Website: apple-inc
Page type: receipt
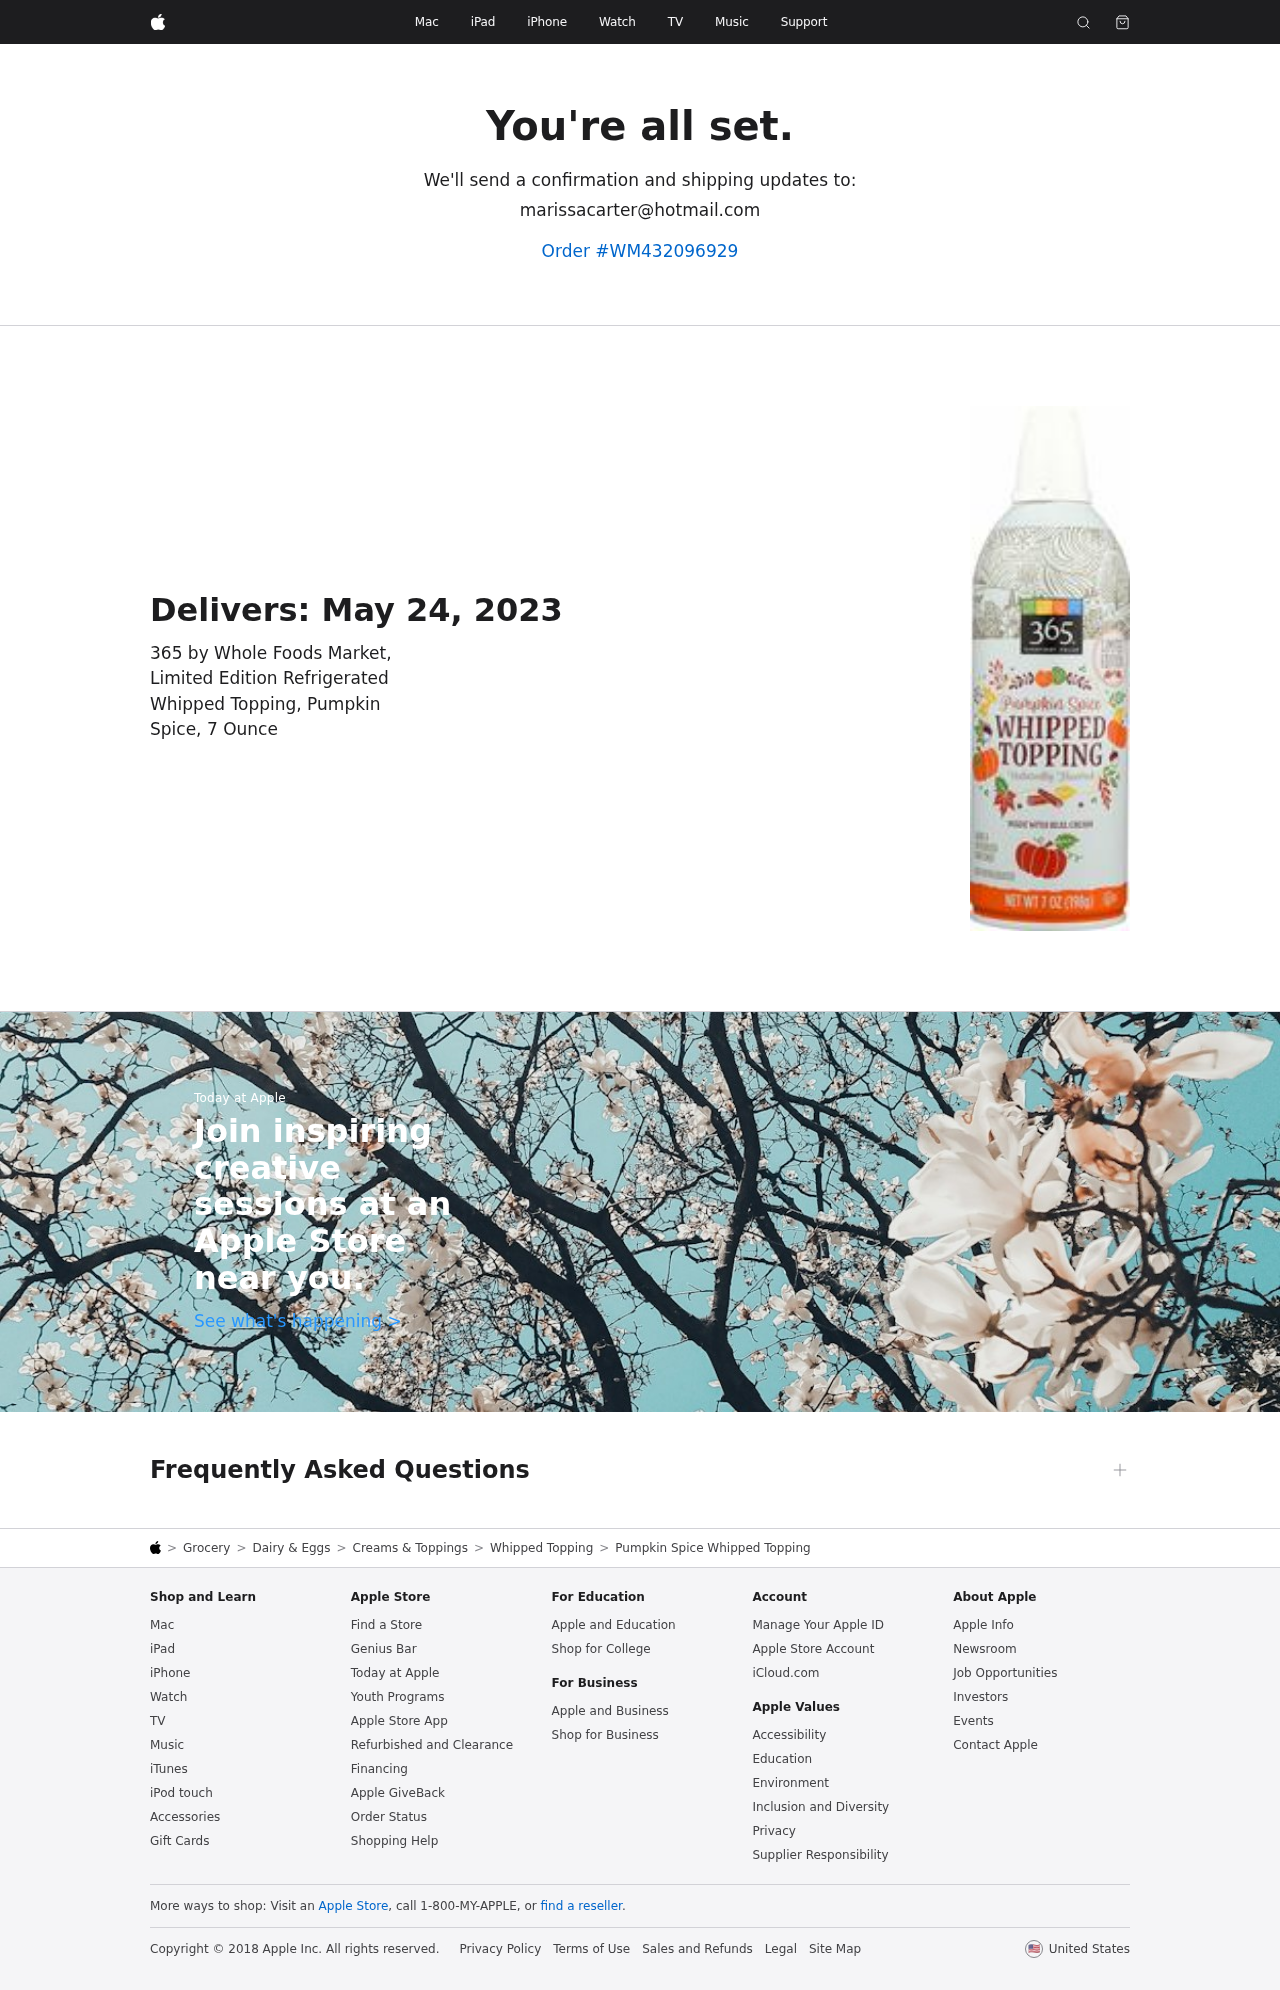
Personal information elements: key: PII_EMAIL
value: marissacarter@hotmail.com
Product elements: key: PRODUCT1_BREADCRUMB
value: Grocery
Dairy & Eggs
Creams & Toppings
Whipped Topping
Pumpkin Spice Whipped Topping
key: PRODUCT1_NAME
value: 365 by Whole Foods Market, Limited Edition Refrigerated Whipped Topping, Pumpkin Spice, 7 Ounce
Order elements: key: ORDER_ID
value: Order #WM432096929
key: ORDER_DELIVERY_DATE
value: May 24, 2023